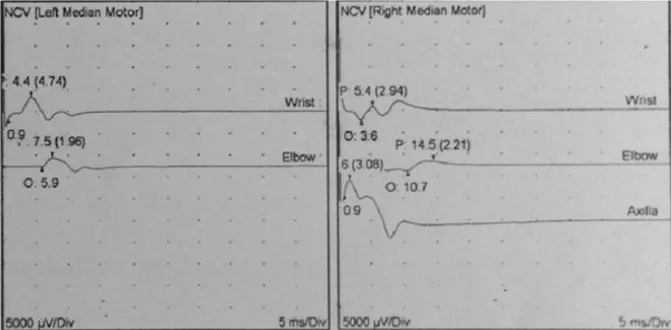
Reduced amplitude of the right and left median motor nerves on nerve conduction velocity (NCV.
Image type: chart (chart)